Question: I'm trying to get a working OpenGL renderer, but I'm stuck at a weird spot. I'm generating a Model, View and Projection matrices that seem correct. GLIntercept gives me the following log:
'''
glClear(GL_COLOR_BUFFER_BIT)
glEnableVertexAttribArray(0)
glUniformMatrix4fv(0,1,false,[... see below ...])
glBindBuffer(GL_ARRAY_BUFFER,1)
glVertexAttribPointer(0,3,GL_FLOAT,false,0,0000000000000000)
glDrawArrays(GL_POLYGON,0,3) GLSL=3
glDisableVertexAttribArray(0)
wglSwapBuffers(FFFFFFFF9D011AB3)=true
'''
My MVP matrix is as follows:
'''
[
0,050000 0,000000 0,000000 0,500000
0,000000 0,050000 0,000000 0,500000
0,000000 0,000000 5,000000 0,000000
0,000000 0,000000 -50,000000 1,000000
]
'''
Here are the vertex shader I'm using:
'''
#version 330
layout (location = 0) in vec3 vertex;
uniform mat4 mvp;
out vec4 color;
void main() {
gl_Position = mvp * vec4(vertex, 0.0);
color = vec4(1, 1, 1, 1);
}
'''
and the fragment shader:
'''
#version 330
in vec4 color;
out vec4 fragColor;
void main() {
fragColor = color;
}
'''
<URL> is how I calculate the projection matrix, and the coordinates are the simplest
possible, a flattened cube:
'''
[
new Vector3f(-1, -1, 0),
new Vector3f(1, -1, 0),
new Vector3f(1, 1, 0),
new Vector3f(-1, 1, 0)
]
'''
Yet that renders to a weird thing:

If I multiply the matrix with the same coordinates in-app, however, I get expected results:
'''
(0,45 0,45 0,00 1,00)
(0,55 0,45 0,00 1,00)
(0,55 0,55 0,00 1,00)
(0,45 0,55 0,00 1,00)
'''
Could someone point me in a direction to solve this?
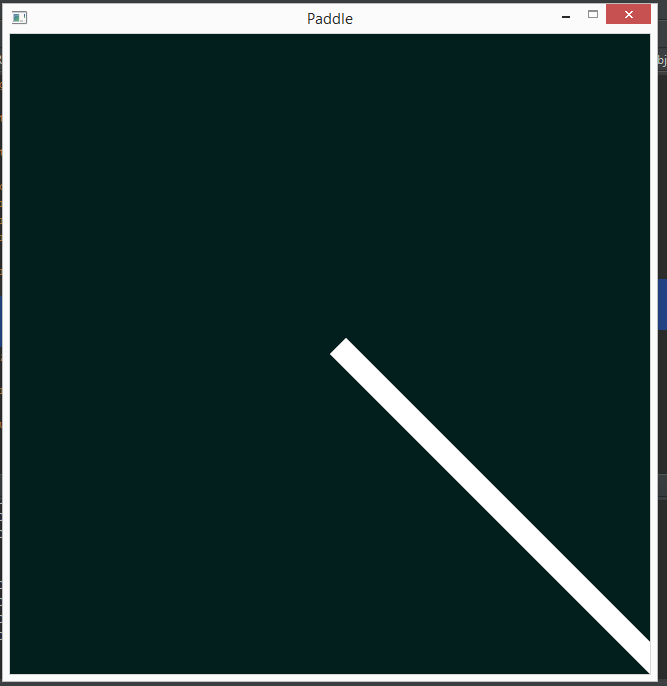
Answer: The main problem is in your vertex shader:
'''
gl_Position = mvp * vec4(vertex, 0.0);
'''
When expanding regular 3D coordinates to homogeneous coordinates, you need to set the 'w' component to 1.0. So the statement should look like this:
'''
gl_Position = mvp * vec4(vertex, 1.0);
'''
It's also slightly odd that you have 4 vertices, but pass 3 as the number of vertices (last argument) to the draw call:
'''
glDrawArrays(GL_POLYGON, 0, 3);
'''